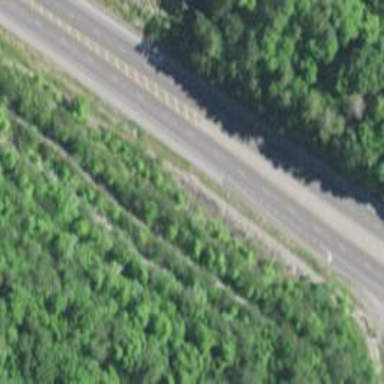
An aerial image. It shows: Trunk highway.